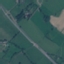
Label: Highway